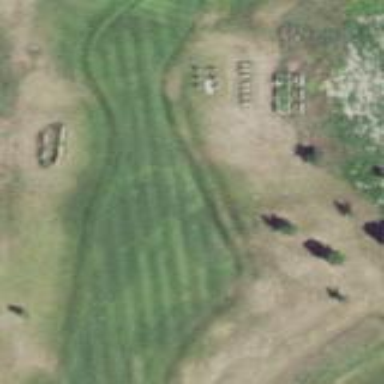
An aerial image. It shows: Golf fairway surrounded by grass.